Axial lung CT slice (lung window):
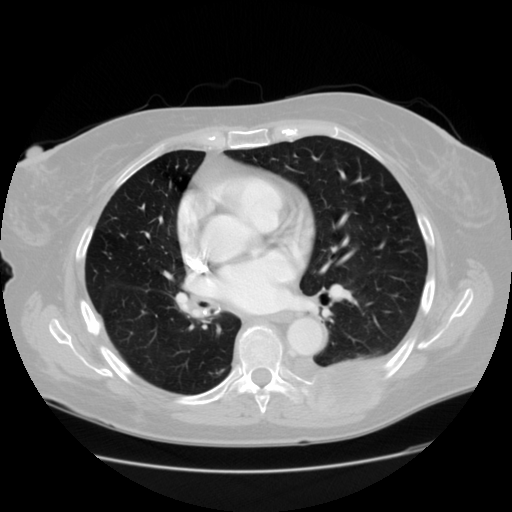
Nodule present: no